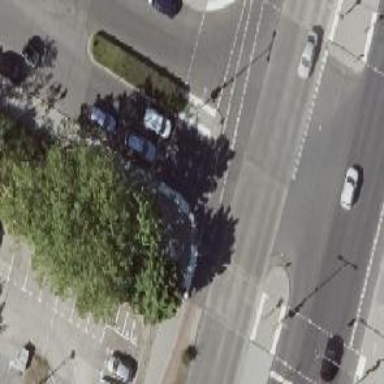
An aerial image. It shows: Crossing with traffic signals.